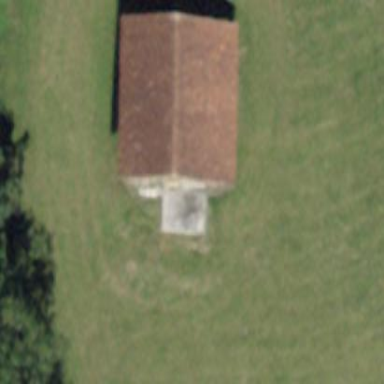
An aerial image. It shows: Rural barn.